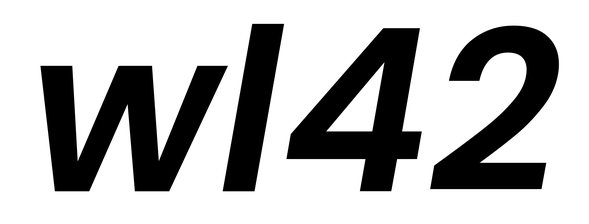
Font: Poppins-SemiBoldItalic